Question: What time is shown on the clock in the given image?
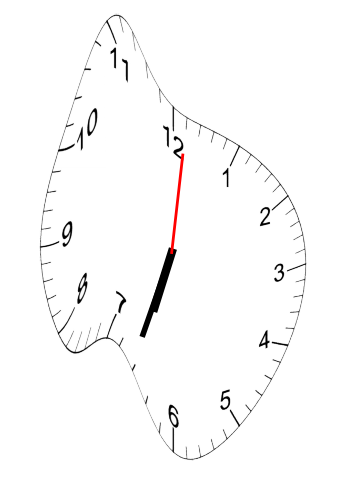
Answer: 06:33:01